Interaction volume radius: 10 \u00c5
Interaction volume height: 25 \u00c5
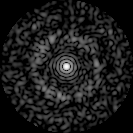
Disorder parameter: 0.8216